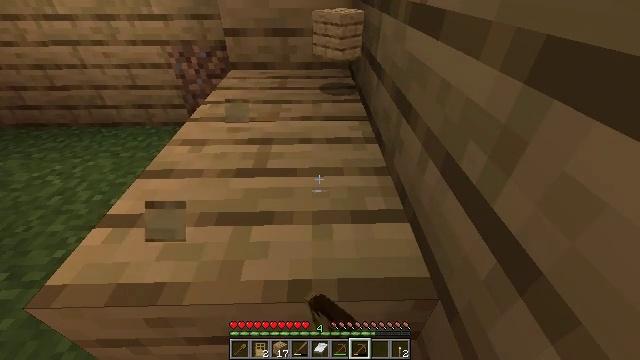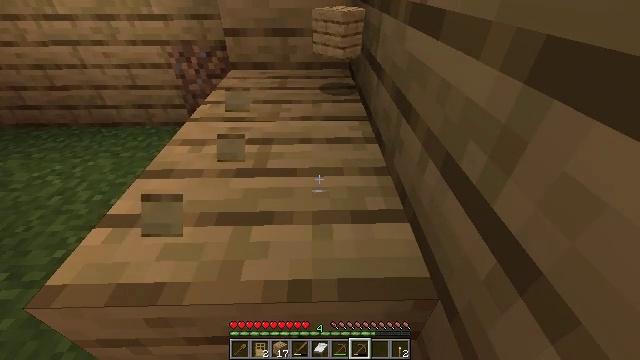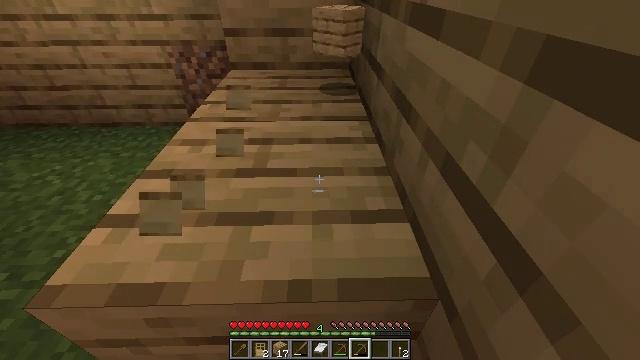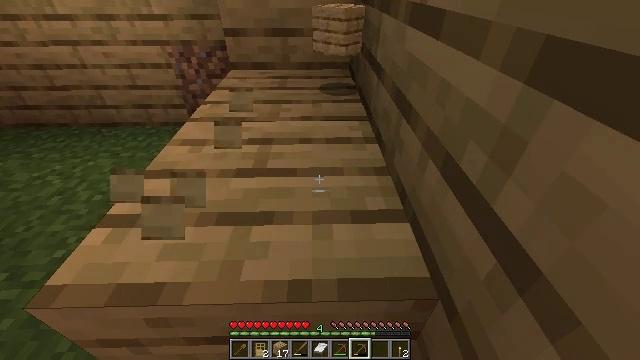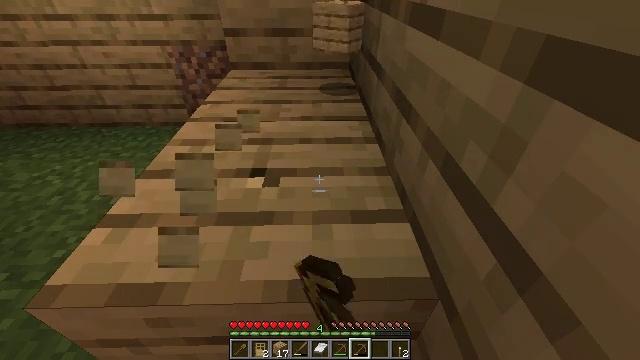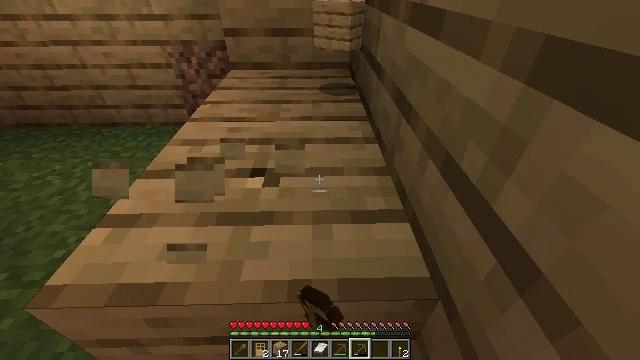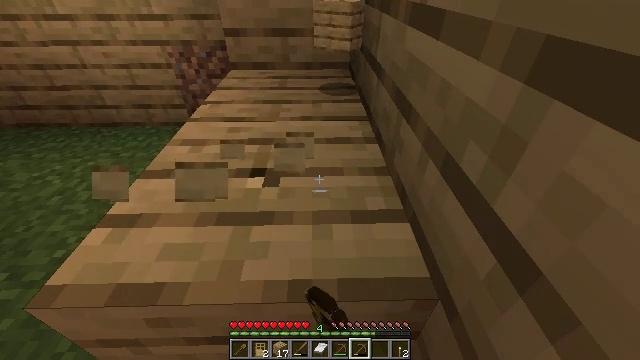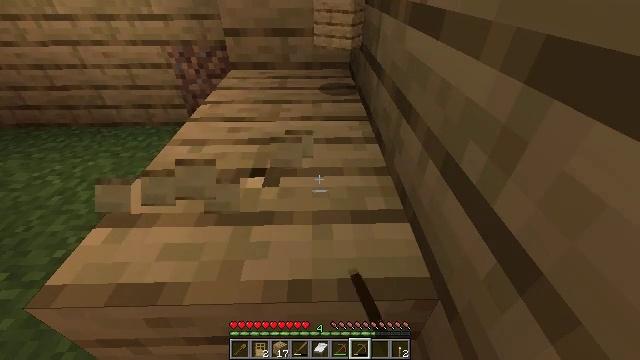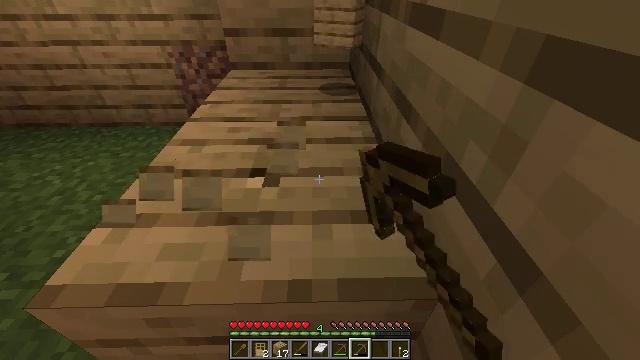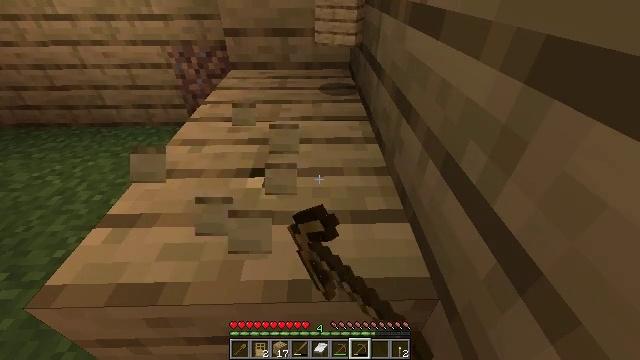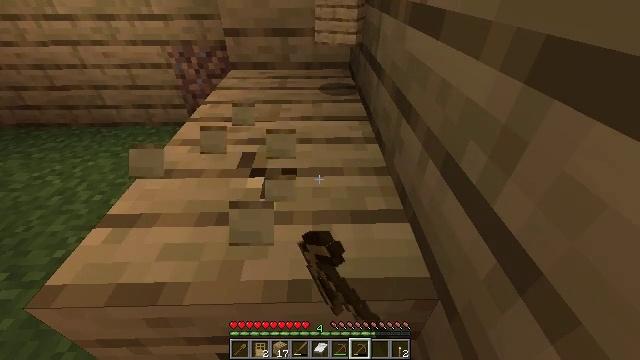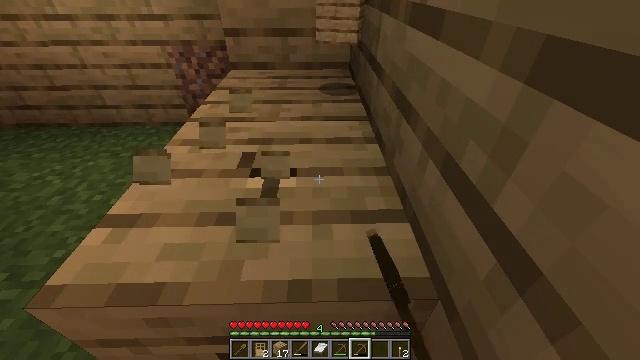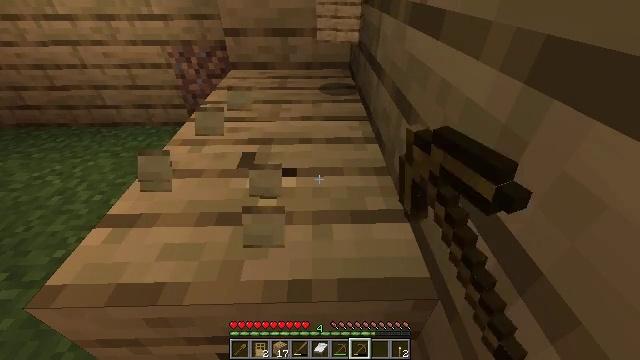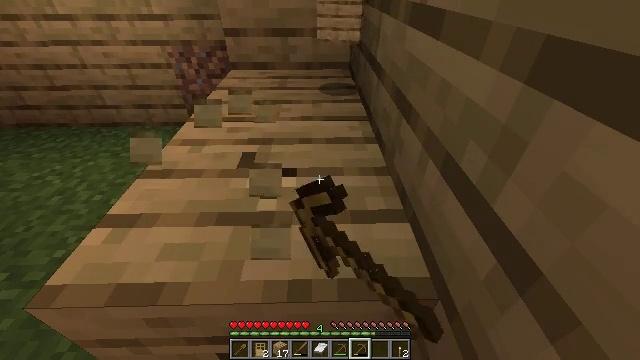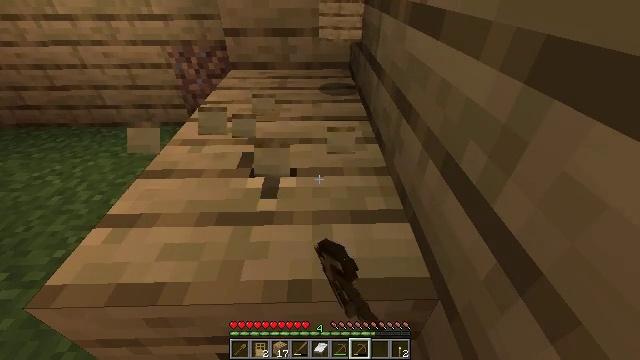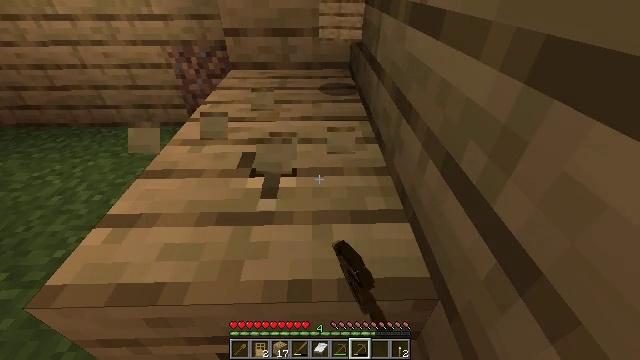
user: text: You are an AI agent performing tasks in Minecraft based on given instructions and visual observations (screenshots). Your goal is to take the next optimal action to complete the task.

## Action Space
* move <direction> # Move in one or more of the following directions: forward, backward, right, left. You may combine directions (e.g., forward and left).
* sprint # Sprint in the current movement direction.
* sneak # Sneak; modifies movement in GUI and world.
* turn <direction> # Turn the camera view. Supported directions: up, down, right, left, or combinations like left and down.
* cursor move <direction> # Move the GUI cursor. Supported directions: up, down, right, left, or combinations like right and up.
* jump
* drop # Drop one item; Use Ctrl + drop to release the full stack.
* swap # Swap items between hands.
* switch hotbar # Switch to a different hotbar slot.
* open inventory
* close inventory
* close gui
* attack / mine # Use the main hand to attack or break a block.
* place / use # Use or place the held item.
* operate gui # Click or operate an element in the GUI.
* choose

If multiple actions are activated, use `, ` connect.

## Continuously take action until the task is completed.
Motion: motion action
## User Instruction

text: Retrieve oak planks from the wooden block.
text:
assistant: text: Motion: attack / mine
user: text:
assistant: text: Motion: attack / mine
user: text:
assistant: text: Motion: attack / mine
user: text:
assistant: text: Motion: attack / mine
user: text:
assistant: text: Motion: attack / mine
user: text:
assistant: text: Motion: attack / mine
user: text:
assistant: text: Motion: attack / mine
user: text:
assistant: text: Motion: attack / mine
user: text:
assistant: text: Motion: attack / mine
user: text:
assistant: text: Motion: attack / mine
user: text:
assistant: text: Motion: attack / mine
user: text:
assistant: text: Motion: attack / mine
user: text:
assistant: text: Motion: attack / mine
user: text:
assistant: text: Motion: attack / mine
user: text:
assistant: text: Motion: attack / mine
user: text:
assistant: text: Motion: attack / mine
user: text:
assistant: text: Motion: attack / mine
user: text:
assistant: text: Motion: attack / mine
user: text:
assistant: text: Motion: attack / mine
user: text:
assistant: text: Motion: attack / mine
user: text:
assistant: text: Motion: attack / mine
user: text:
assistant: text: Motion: attack / mine
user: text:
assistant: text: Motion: attack / mine
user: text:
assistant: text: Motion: attack / mine
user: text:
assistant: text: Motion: attack / mine
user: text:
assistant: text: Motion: attack / mine
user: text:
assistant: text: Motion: attack / mine
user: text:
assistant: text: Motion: attack / mine
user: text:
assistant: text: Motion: attack / mine
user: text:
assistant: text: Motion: attack / mine